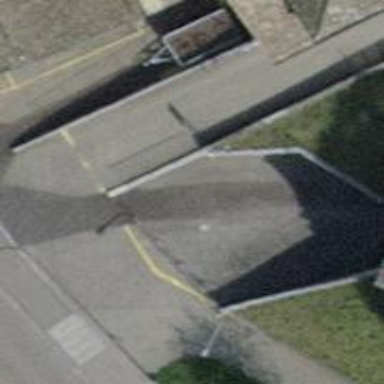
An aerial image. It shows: Bollard.